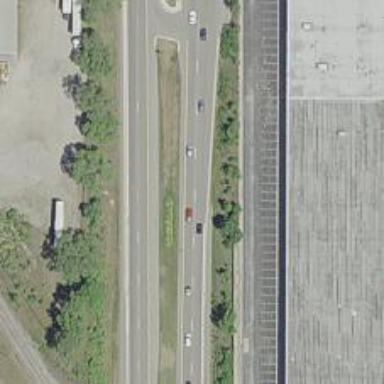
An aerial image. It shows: Trunk highway.